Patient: sex F, age 73
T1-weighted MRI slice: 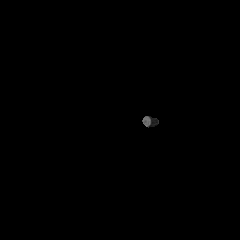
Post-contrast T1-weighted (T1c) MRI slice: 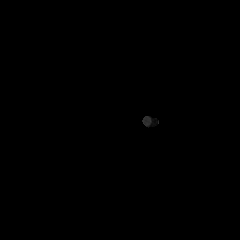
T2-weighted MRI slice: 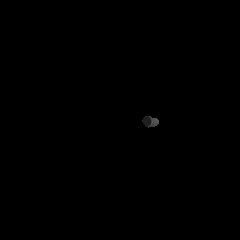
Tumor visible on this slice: no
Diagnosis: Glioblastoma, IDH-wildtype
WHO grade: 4